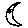
Label: moon